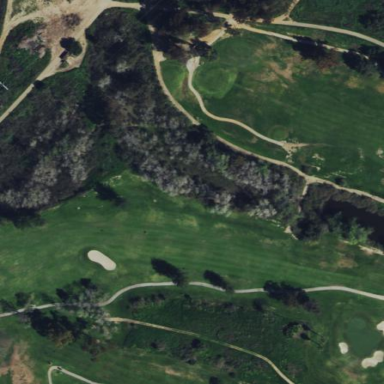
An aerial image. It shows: Rough area on grassy golf course.